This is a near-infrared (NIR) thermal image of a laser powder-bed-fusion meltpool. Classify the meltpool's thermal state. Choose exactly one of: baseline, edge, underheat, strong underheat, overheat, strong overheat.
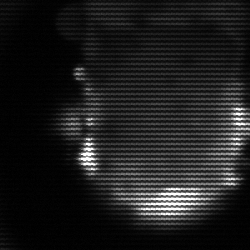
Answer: baseline